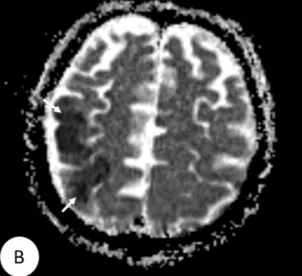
Hypointense infarction on apparent diffusion coefficient mapping. (arrows).
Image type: radiology (mri)